Question: I am facing a somewhat strange situation while plotting a parallel co-ordinates plot using 'ggparcoord'. I am running the following code and it is running perfectly fine:
'''
# Load required packages
require(GGally)
# Load datasets
data(state)
df <- data.frame(state.x77,
State = state.name,
Abbrev = state.abb,
Region = state.region,
Division = state.division
)
# Generate basic parallel coordinate plot
p <- ggparcoord(data = df,
# Which columns to use in the plot
columns = 1:4,
# Which column to use for coloring data
groupColumn = 11,
# Allows order of vertical bars to be modified
order = "anyClass",
# Do not show points
showPoints = FALSE,
# Turn on alpha blending for dense plots
alphaLines = 0.6,
# Turn off box shading range
shadeBox = NULL,
# Will normalize each column's values to [0, 1]
scale = "uniminmax" # try "std" also
)
# Start with a basic theme
p <- p + theme_minimal()
# Decrease amount of margin around x, y values
p <- p + scale_y_continuous(expand = c(0.02, 0.02))
p <- p + scale_x_discrete(expand = c(0.02, 0.02))
# Remove axis ticks and labels
p <- p + theme(axis.ticks = element_blank())
p <- p + theme(axis.title = element_blank())
p <- p + theme(axis.text.y = element_blank())
# Clear axis lines
p <- p + theme(panel.grid.minor = element_blank())
p <- p + theme(panel.grid.major.y = element_blank())
# Darken vertical lines
p <- p + theme(panel.grid.major.x = element_line(color = "#bbbbbb"))
# Move label to bottom
p <- p + theme(legend.position = "bottom")
# Figure out y-axis range after GGally scales the data
min_y <- min(p$data$value)
max_y <- max(p$data$value)
pad_y <- (max_y - min_y) * 0.1
# Calculate label positions for each veritcal bar
lab_x <- rep(1:4, times = 2) # 2 times, 1 for min 1 for max
lab_y <- rep(c(min_y - pad_y, max_y + pad_y), each = 4)
# Get min and max values from original dataset
lab_z <- c(sapply(df[, 1:4], min), sapply(df[, 1:4], max))
# Convert to character for use as labels
lab_z <- as.character(lab_z)
# Add labels to plot
p <- p + annotate("text", x = lab_x, y = lab_y, label = lab_z, size = 3)
# Display parallel coordinate plot
print(p)
'''
I get the following output:

The moment I want to subset the data to display fewer 'region' levels using the following statement:
'''
df<-df[which(df$Region %in% c('South','West','Northeast')),]
'''
I start receiving the following error:
'''
Error in 'contrasts<-'('*tmp*', value = contr.funs[1 + isOF[nn]]) :
contrasts can be applied only to factors with 2 or more levels
'''
Why am I getting this error when the number of levels I want to display are clearly more than 2?
Any help on this would be much appreciated.
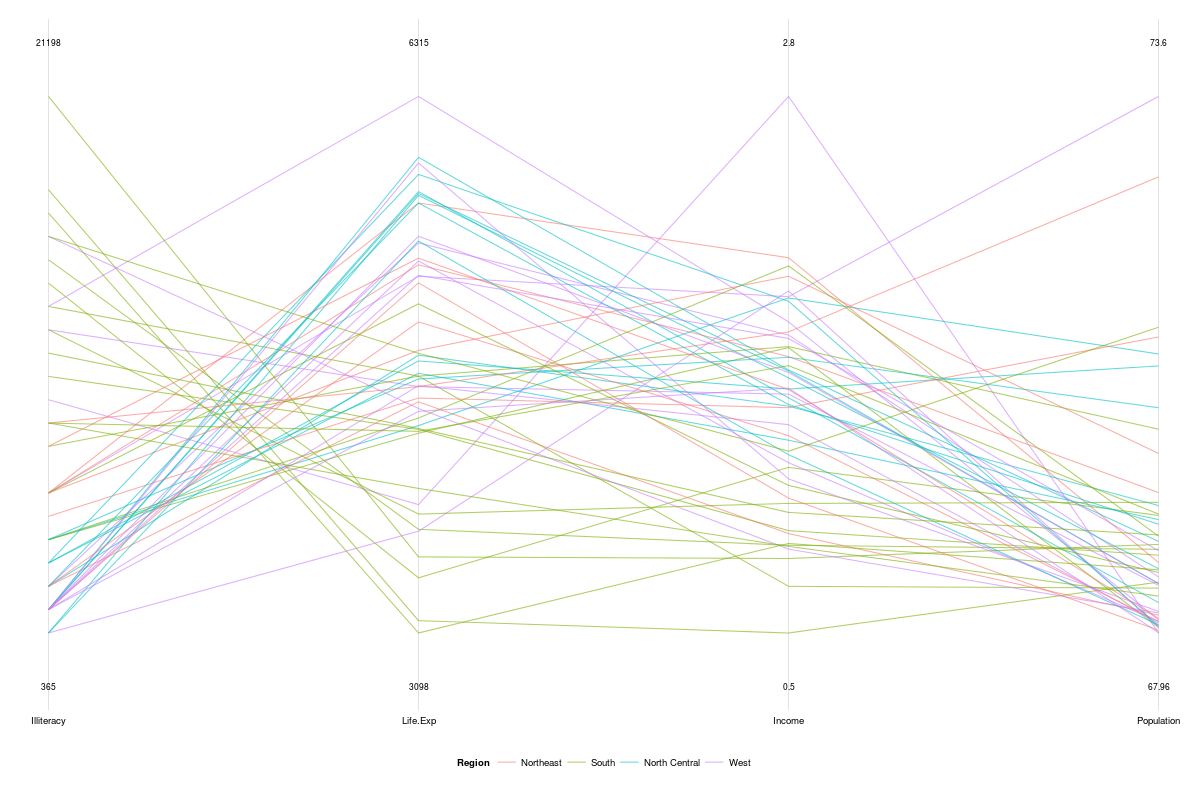
Answer: I figured what the problem was. I had to convert the column into factor.
'''
df$Region <- factor(df$Region)
'''
The above piece of code fixes the error.